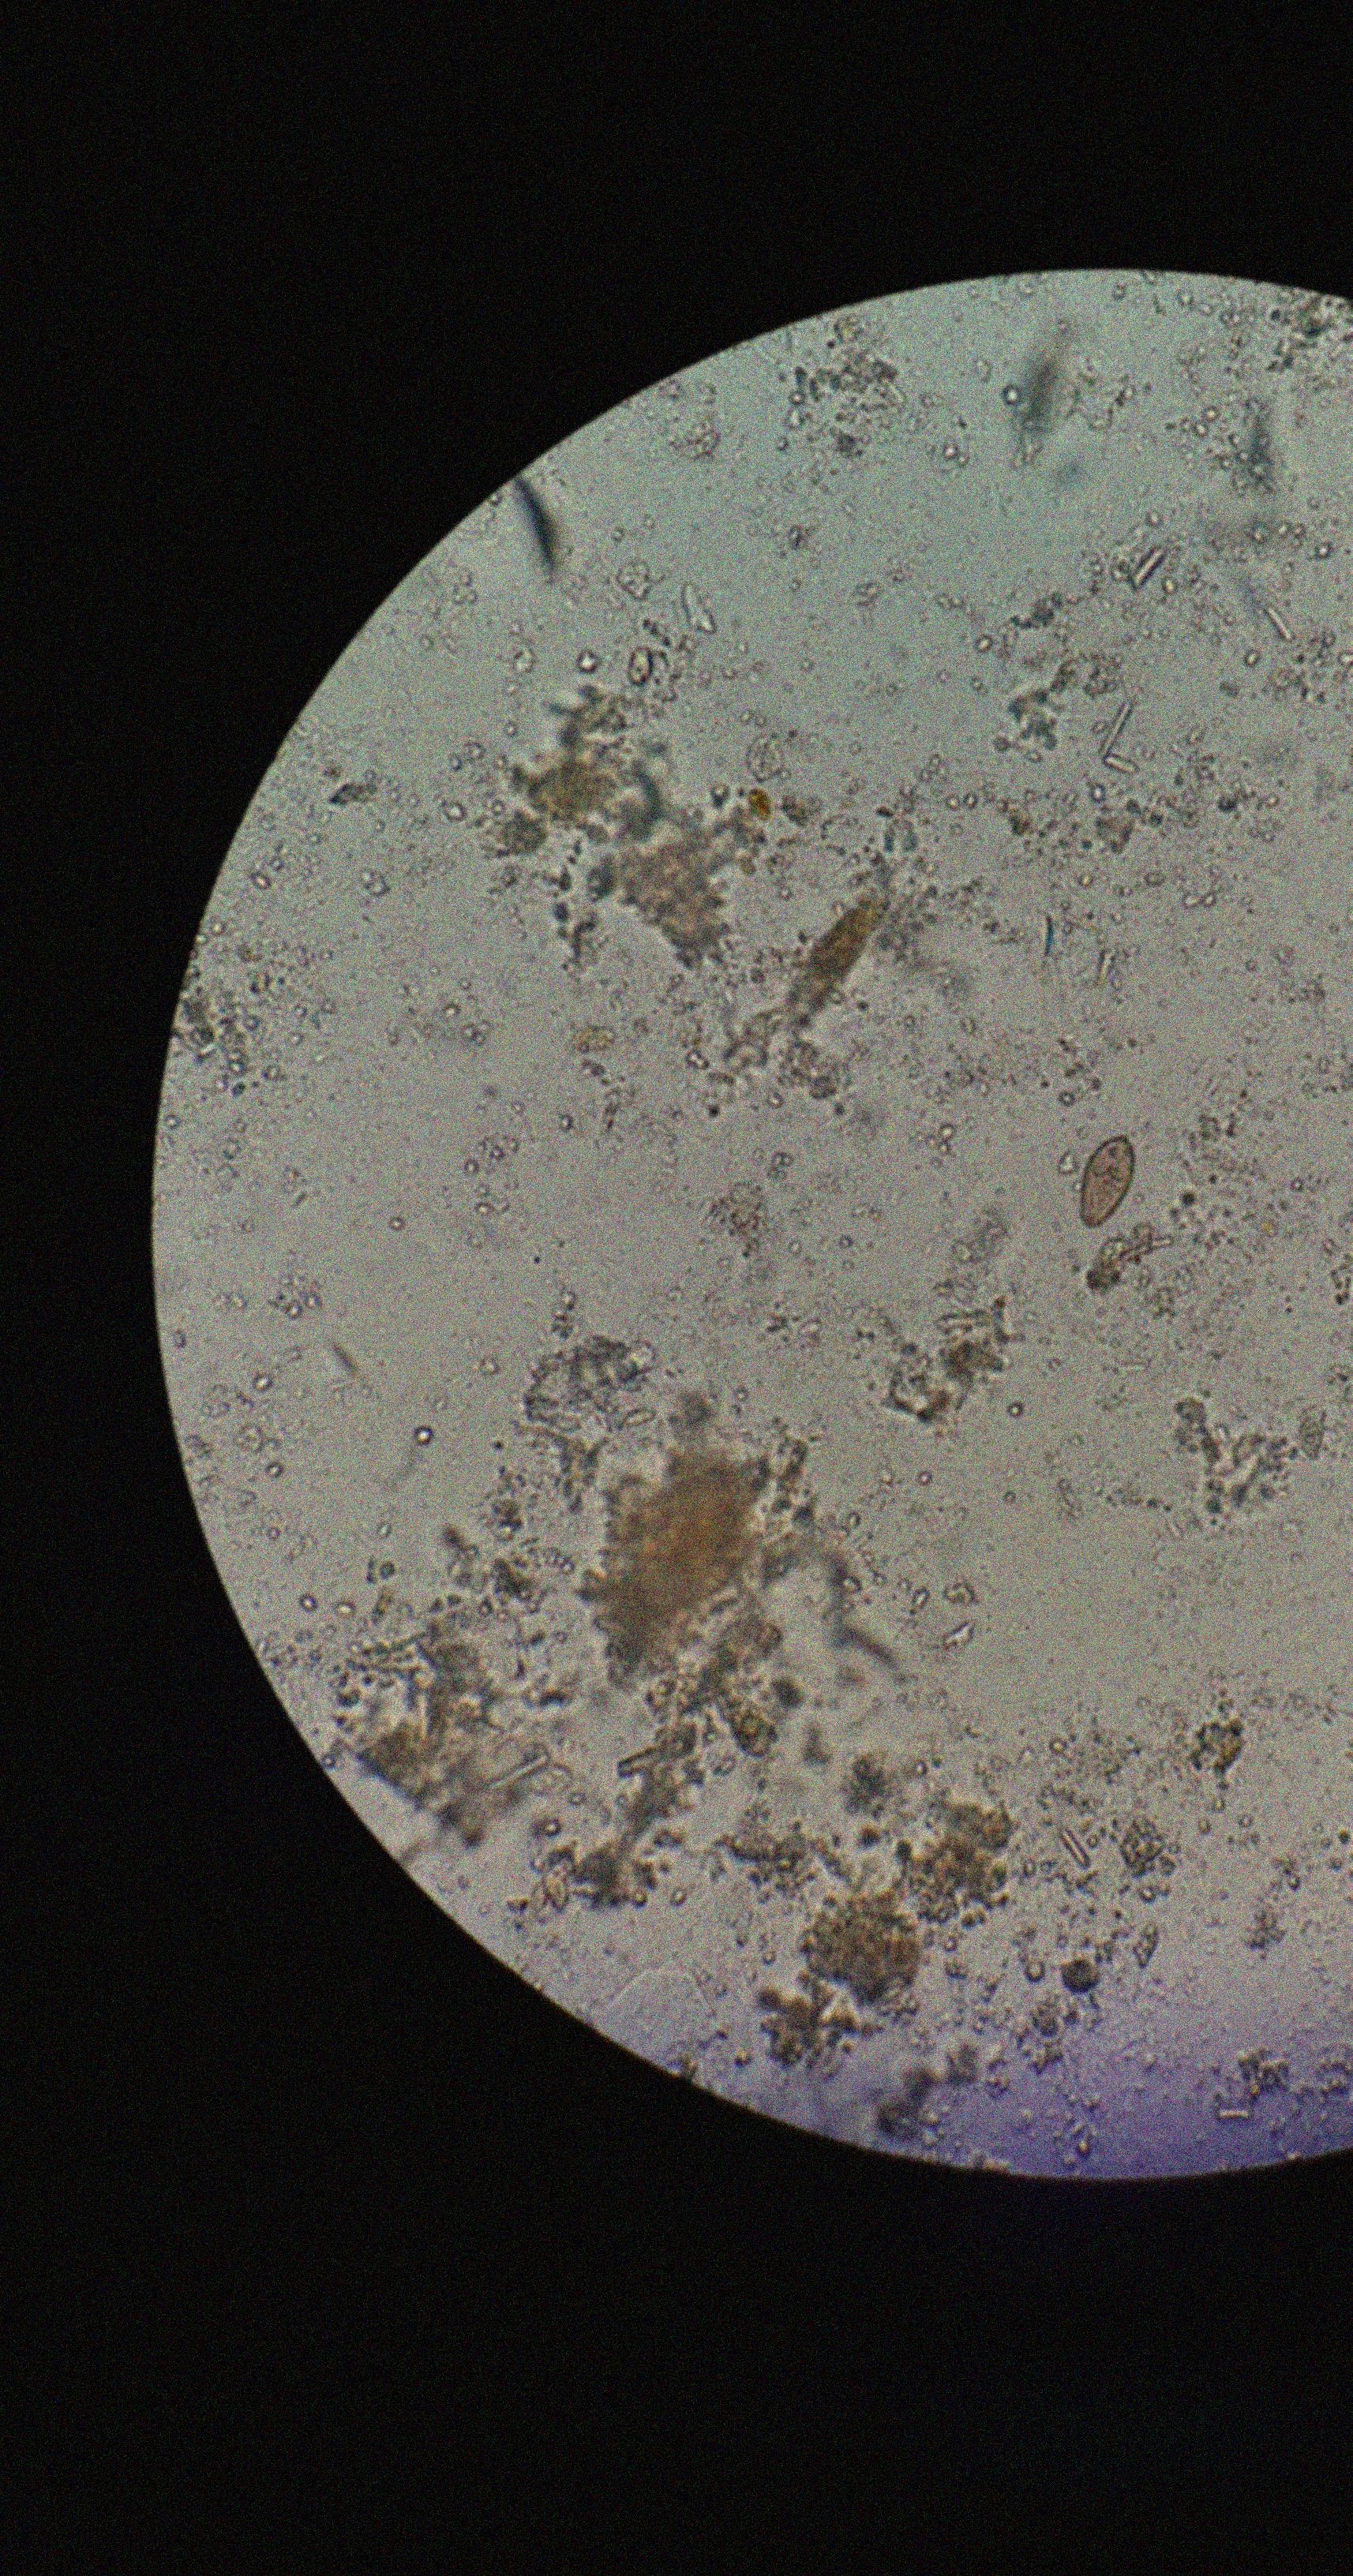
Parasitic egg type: Opisthorchis viverrine